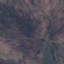
Land use / land cover class: HerbaceousVegetation